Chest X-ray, PA view. Patient: 55 years old, sex F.
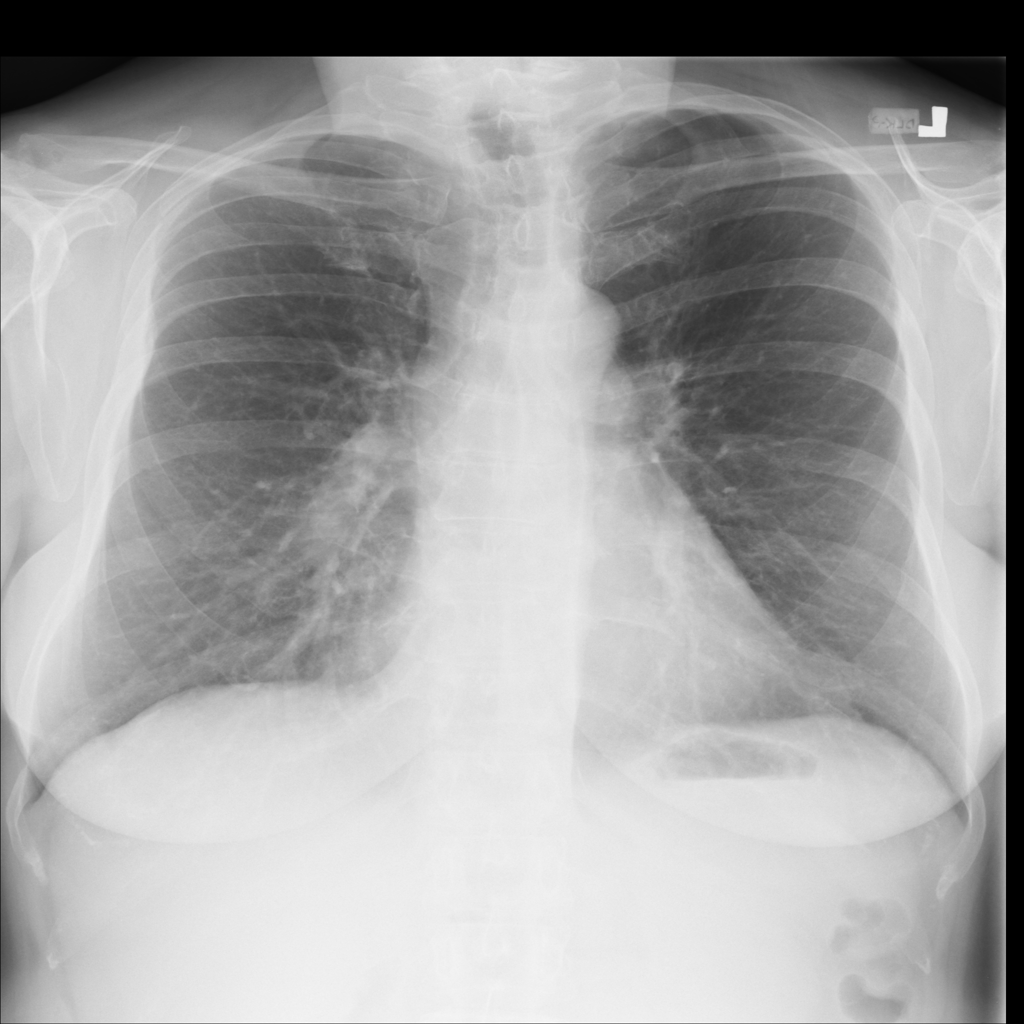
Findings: No Finding